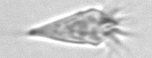
Label: Paratontonia_gracillima